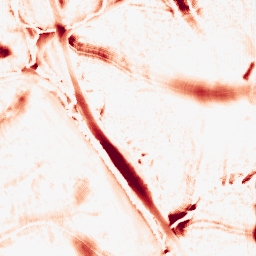
Category: morphological
Decomposition family: tophat
Decomposition parameters: size: 20
mode: white
Upsampling method: fft_zeropad
Upsampling parameters: scale: 2
Upsampling scale: 2